Question: i am learing mvc 2 by converting a asp.net website.in my page i have to upload a image and show the preview of image.
screen shoot of my asp.net page is given below.

i have created the model as
'''
public class Contest
{
public int contestid { get; set; }
public string ContestName { get; set; }
public string Description { get; set; }
public DateTime StartDate { get; set; }
public DateTime EndDate { get; set; }
public int UserId { get; set; }
public bool IsActive { get; set; }
public string contestimage { get; set; }
}
'''
in my controller
'''
public ActionResult Createcontest()
{
ContestModel contest = new ContestModel();
return View(contest);
}
[HttpPost]
public ActionResult Createcontest(ContestModel contest)
{
///inserting data
return View(contest);
}
'''
if i am using iframe in my view to upload image.then how can i bind the file name to contestimage.(i am saving contestimage to database).
is there any other method to upload image.
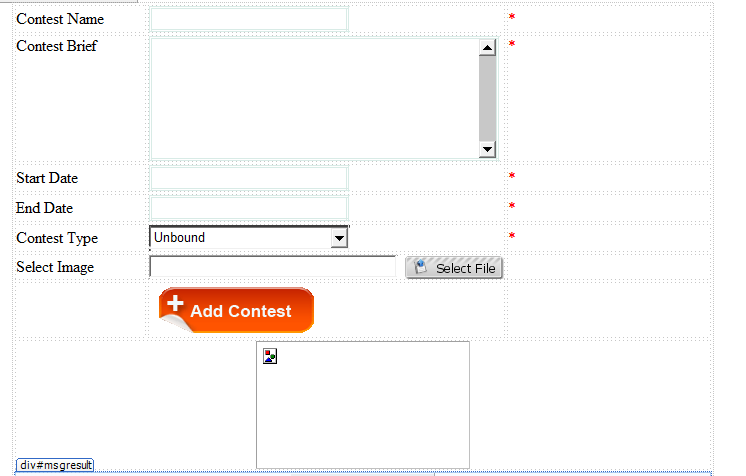
Answer: //in controller u can do this
'''
public ActionResult Show( int id )
{
byte[] Filecontent1 = null;
foreach (byte[] Filecontent in db.ExecuteStoreQuery<byte[]>
("select Filecontent from [barcodes] where Barcode_Id = @p0 ", id))
{
Filecontent1 = Filecontent;
}
var imageData = Filecontent1;
return File( imageData, "image/jpg" );
}
'''
//put this in view for diplaying
//automatically hooks the Actionresult show
'''
<tr><img src='<%= Url.Action("Show", "contollername",new {id = Model.itemid }) %>' /></tr>
'''
id it takes from url:http://localhost//page/1
where 1 is the itemid